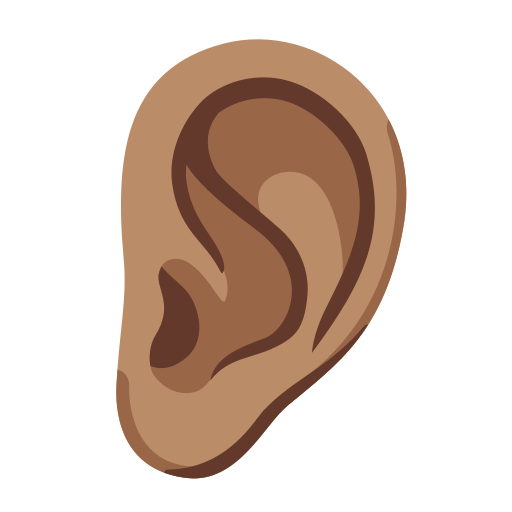
Emoji: 👂🏽